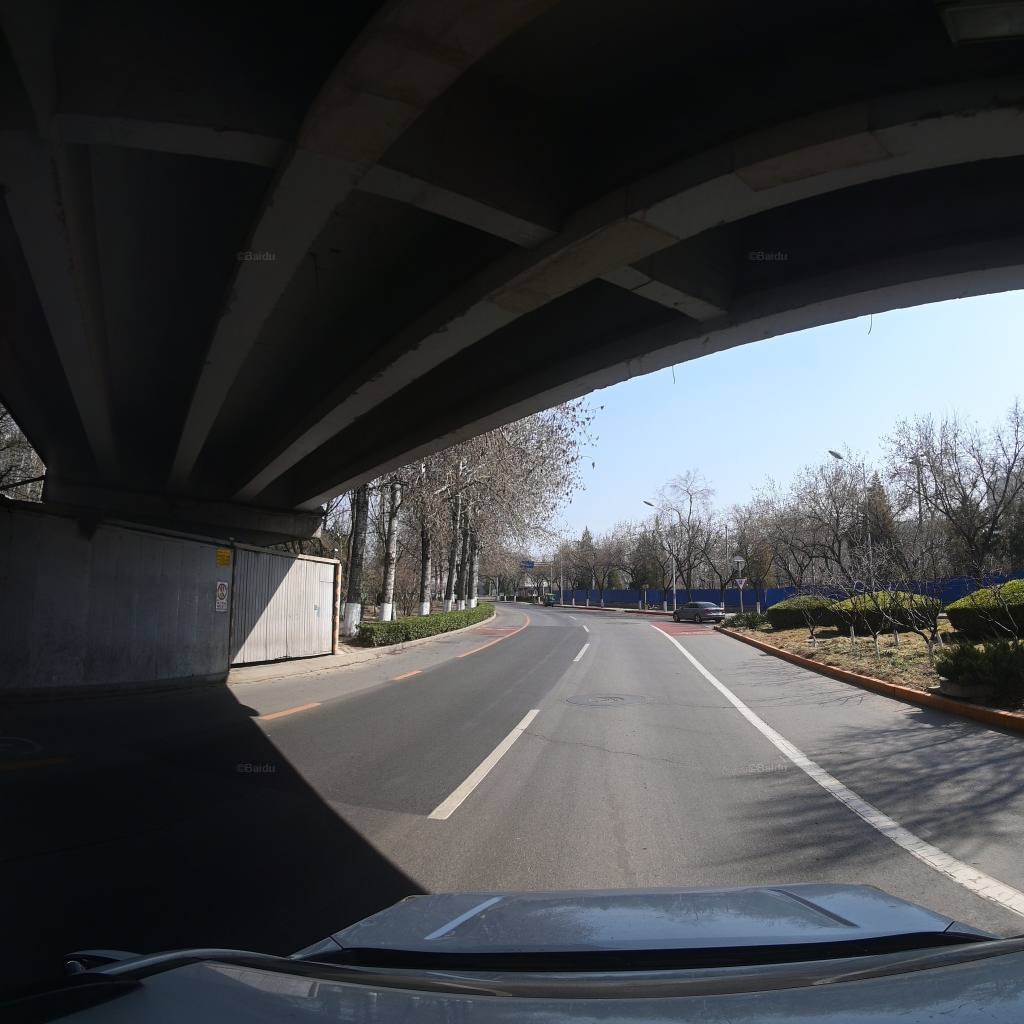
Region: Fengtai
Road damage annotations: manhole cover, transverse crack, manhole cover, transverse crack